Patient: sex M, age 66
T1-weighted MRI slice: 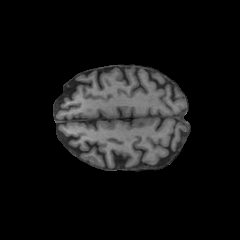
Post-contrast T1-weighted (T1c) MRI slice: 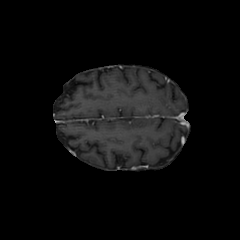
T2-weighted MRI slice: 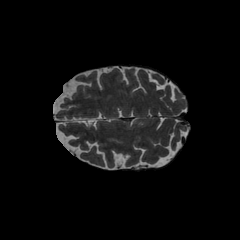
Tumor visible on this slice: no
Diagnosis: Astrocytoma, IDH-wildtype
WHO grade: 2